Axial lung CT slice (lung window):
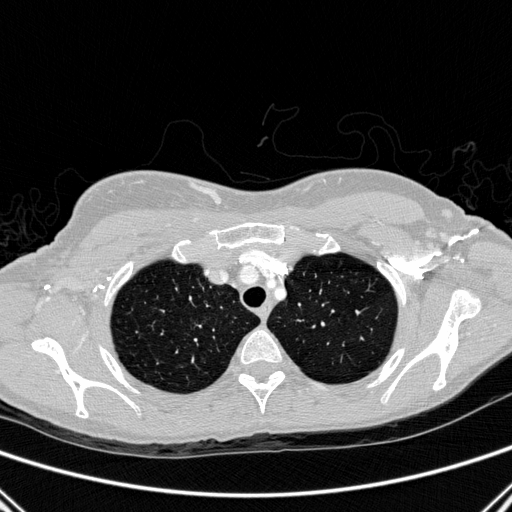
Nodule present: no